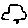
Label: car